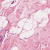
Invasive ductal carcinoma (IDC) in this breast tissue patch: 0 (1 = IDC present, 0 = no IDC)